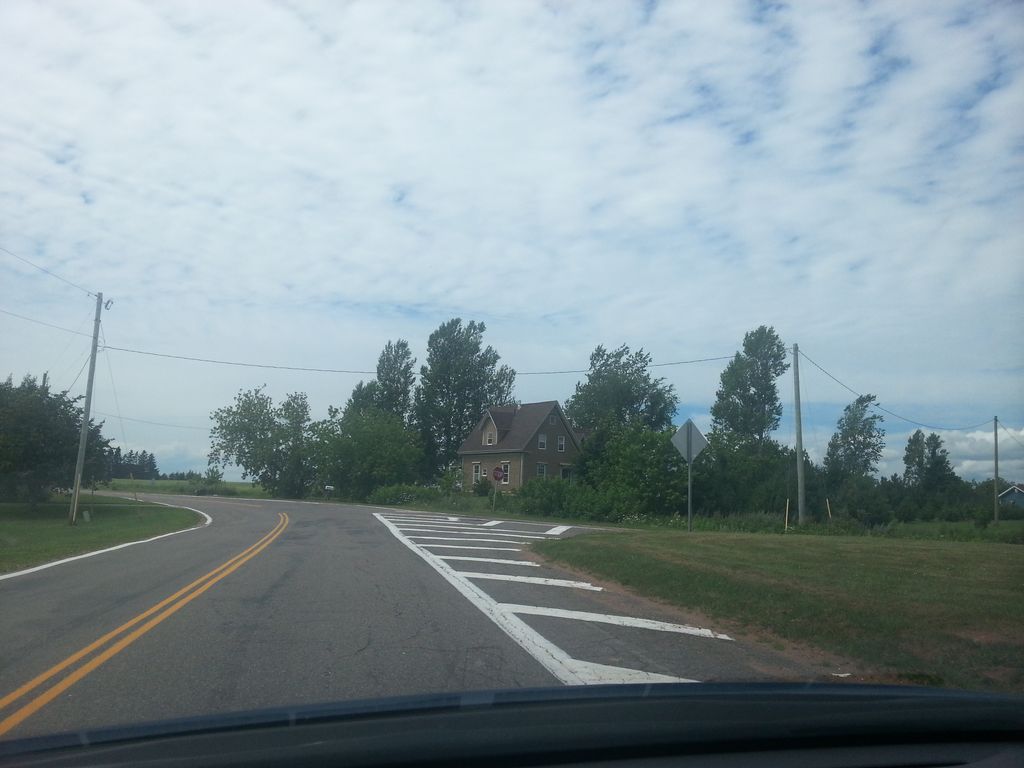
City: charlottetown